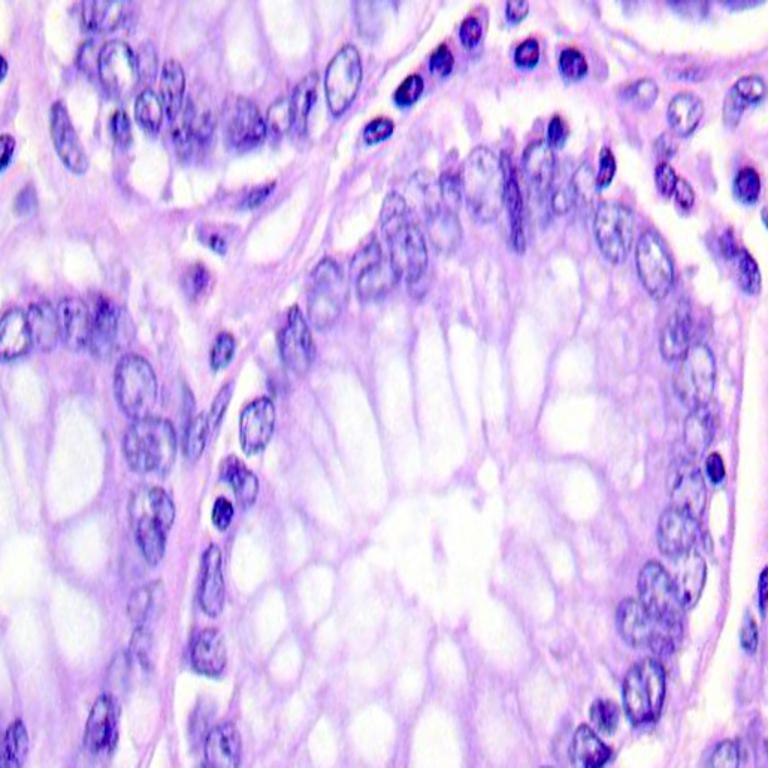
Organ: colon
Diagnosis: benign